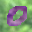
Label: 0